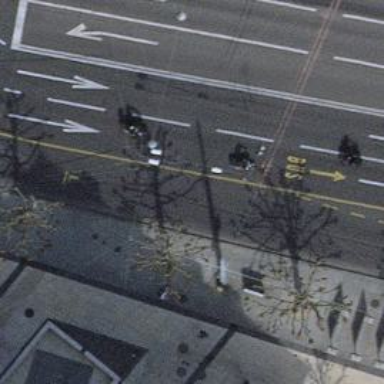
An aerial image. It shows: Asphalt surfaced service road with trolley wire.